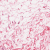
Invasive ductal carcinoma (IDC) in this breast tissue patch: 0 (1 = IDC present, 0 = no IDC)